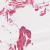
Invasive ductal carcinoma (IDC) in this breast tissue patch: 0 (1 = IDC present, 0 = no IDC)